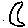
Label: moon